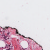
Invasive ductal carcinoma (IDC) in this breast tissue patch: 1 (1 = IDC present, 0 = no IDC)